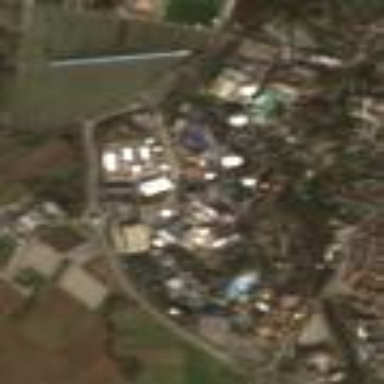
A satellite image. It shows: Theme park.